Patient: sex F, age 28
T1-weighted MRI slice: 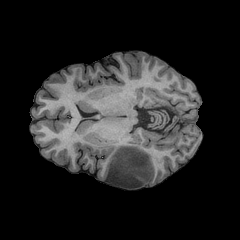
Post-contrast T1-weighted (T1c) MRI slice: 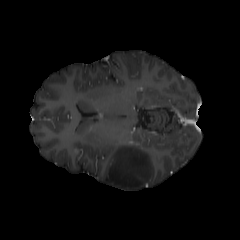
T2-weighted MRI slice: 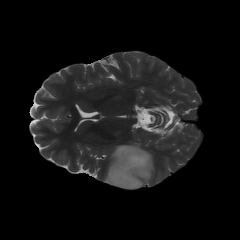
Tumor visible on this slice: yes
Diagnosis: Astrocytoma, IDH-mutant
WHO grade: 2